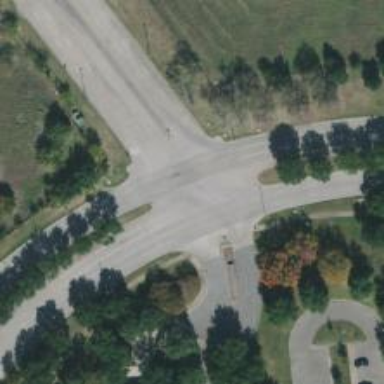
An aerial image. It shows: Secondary road.